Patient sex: M
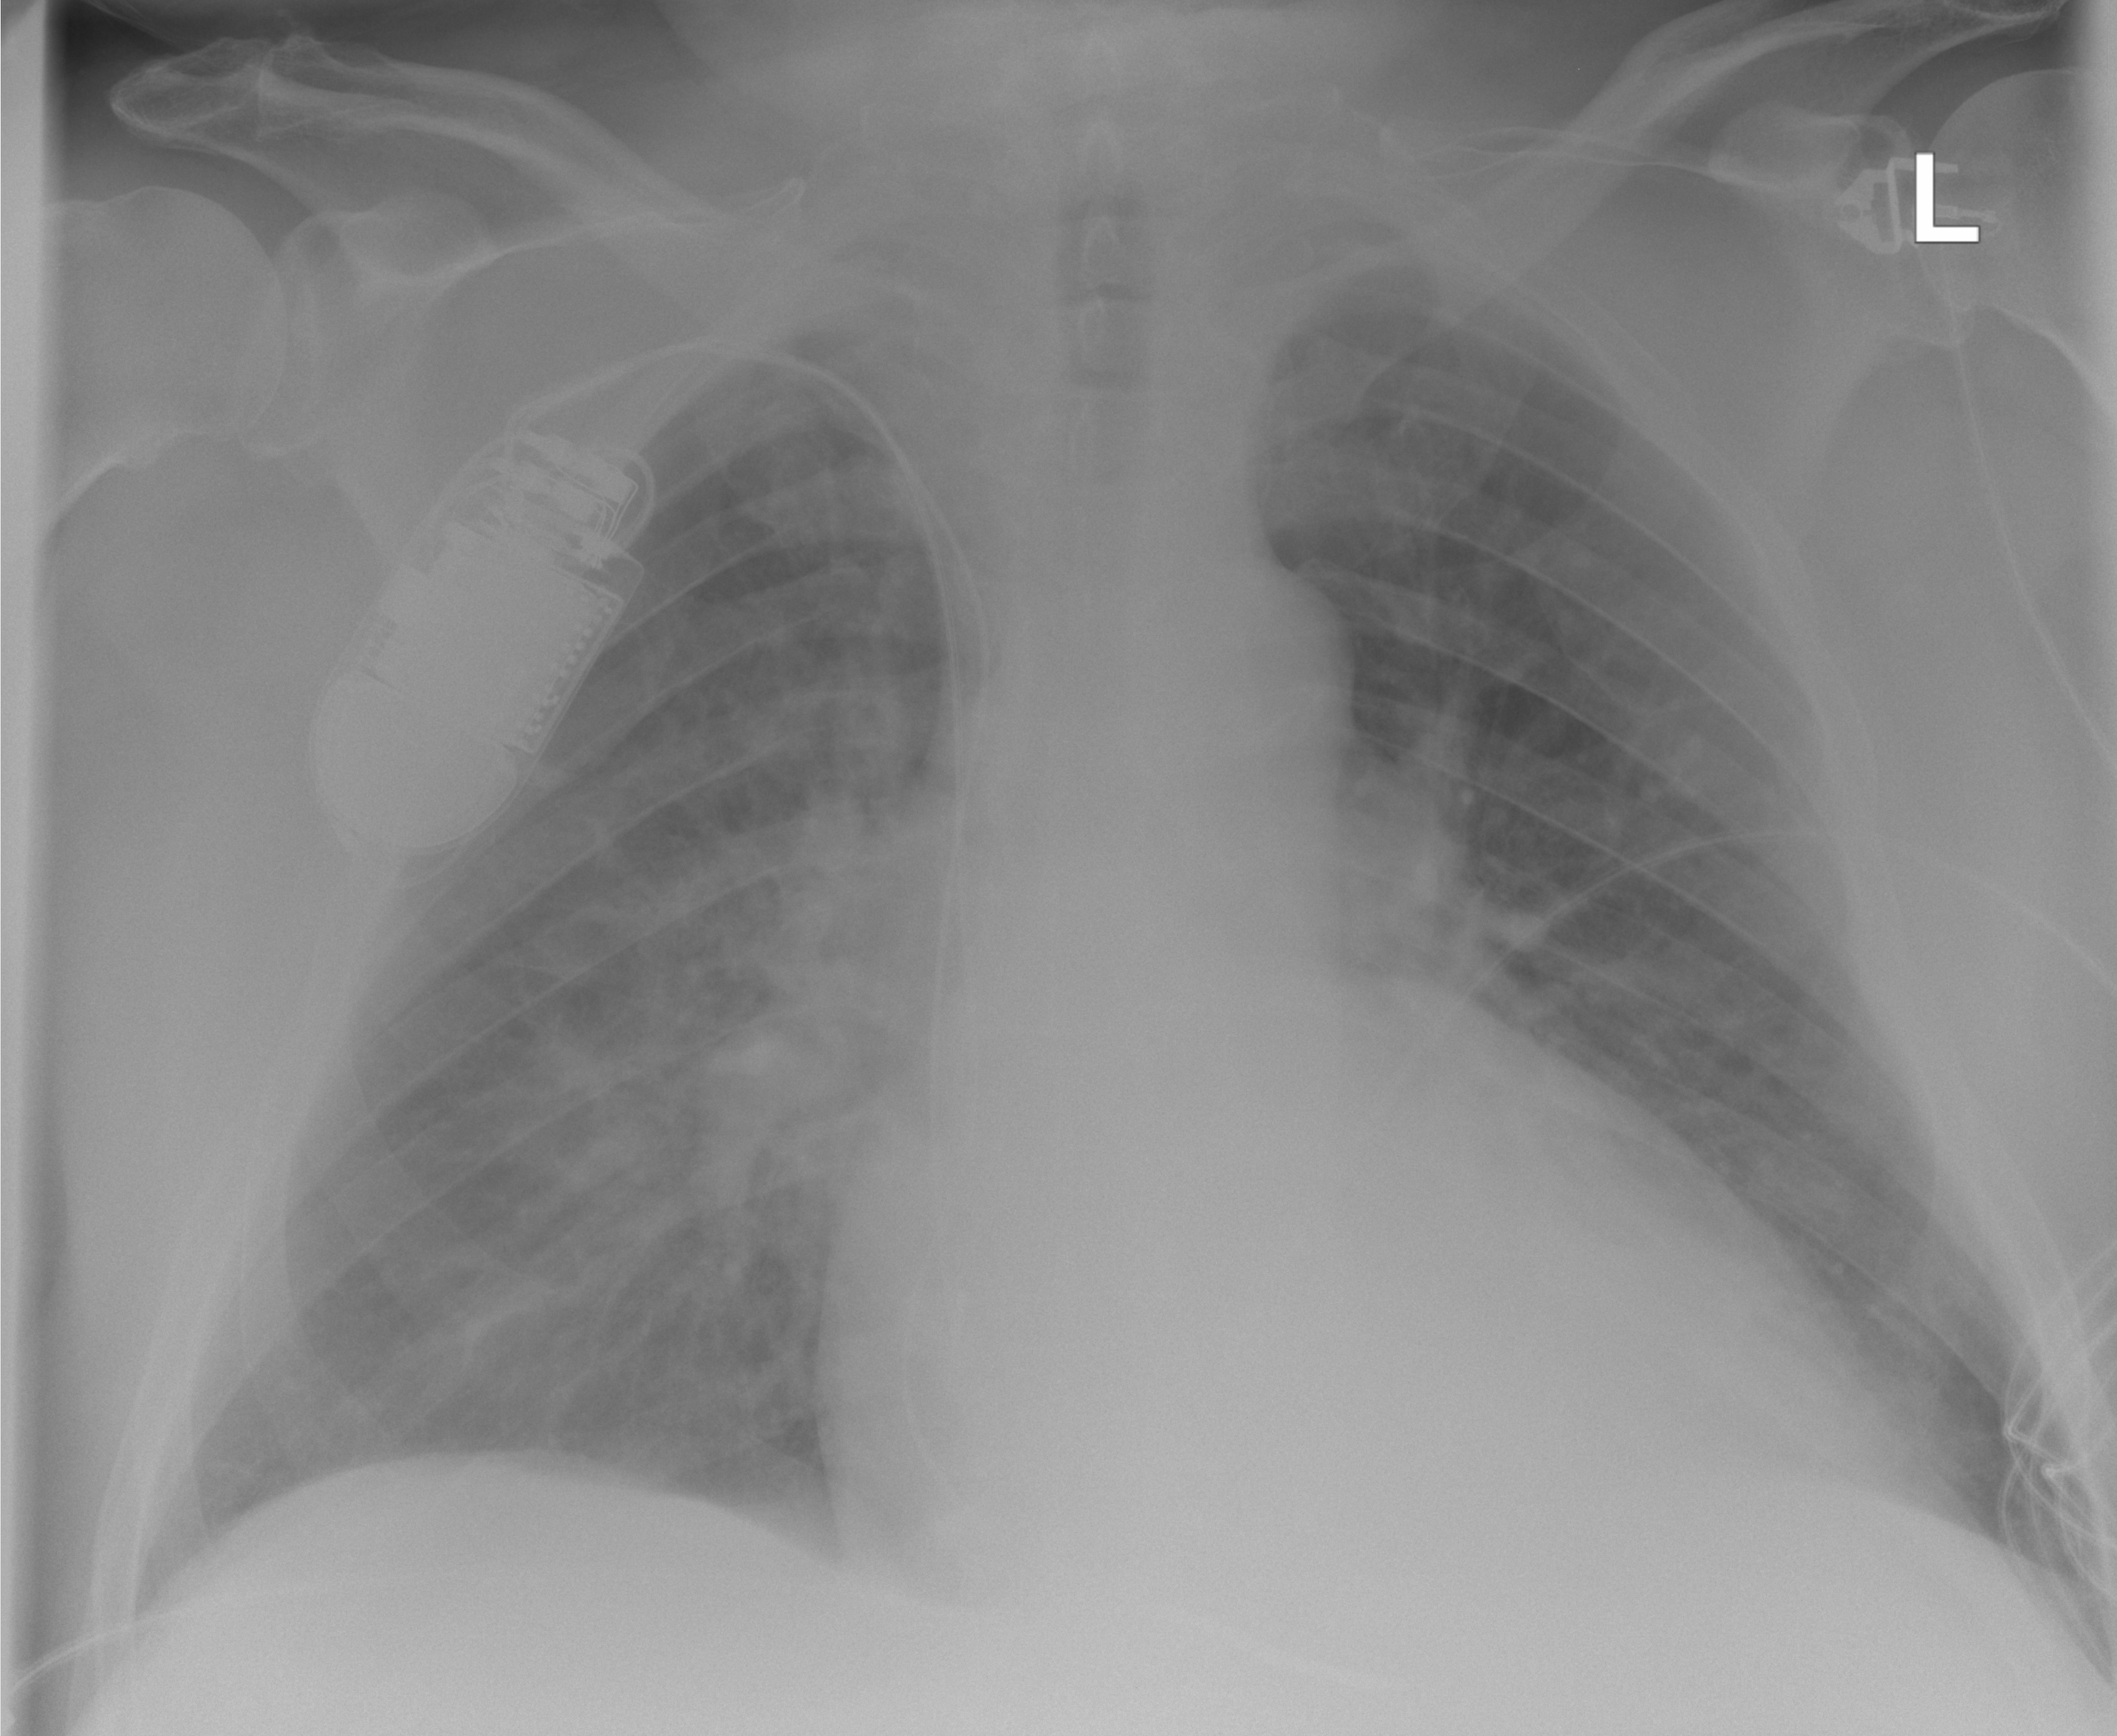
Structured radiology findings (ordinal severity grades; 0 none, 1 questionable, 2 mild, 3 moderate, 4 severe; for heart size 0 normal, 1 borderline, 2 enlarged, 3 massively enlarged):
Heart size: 2
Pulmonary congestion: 2
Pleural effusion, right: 0
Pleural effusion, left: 0
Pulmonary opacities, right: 3
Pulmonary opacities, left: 0
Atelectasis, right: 2
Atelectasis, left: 2